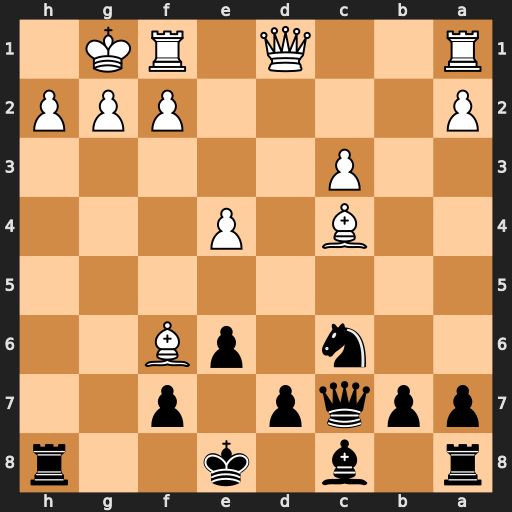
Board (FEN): r1b1k2r/ppqp1p2/2n1pB2/8/2B1P3/2P5/P4PPP/R2Q1RK1
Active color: b
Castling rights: kq
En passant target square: -
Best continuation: Qxh2#